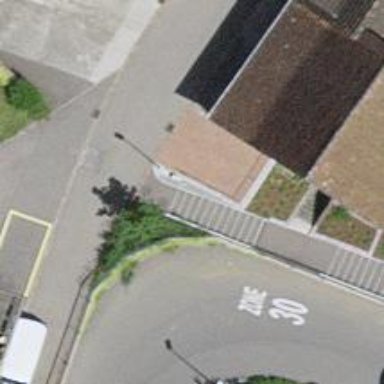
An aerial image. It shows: Steps with asphalt surface.